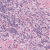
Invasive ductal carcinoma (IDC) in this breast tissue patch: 1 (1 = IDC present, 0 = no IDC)